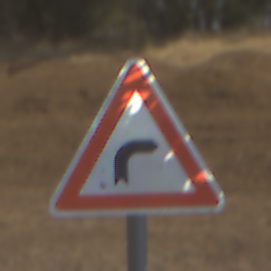
Verkehrszeichen: KurveRechts
Umgebung: Outdoor, Nature
Tageszeit: MorningAfternoon
Wetter: PartlyCloudy
Licht: Natural
Jahreszeit: NotSpecified
Kontrast: HighContrast